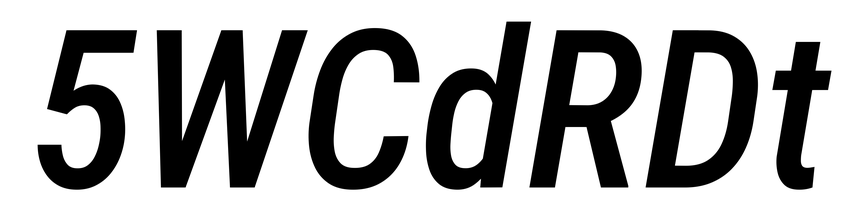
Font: Roboto-Italic_Condensed_Medium_Italic